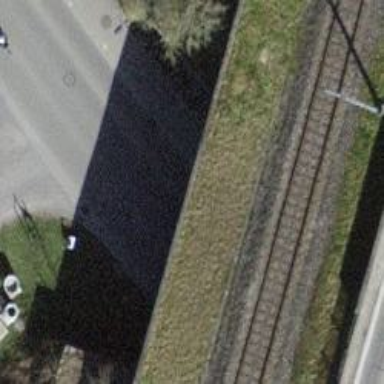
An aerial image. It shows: Secondary road passing through tunnel.